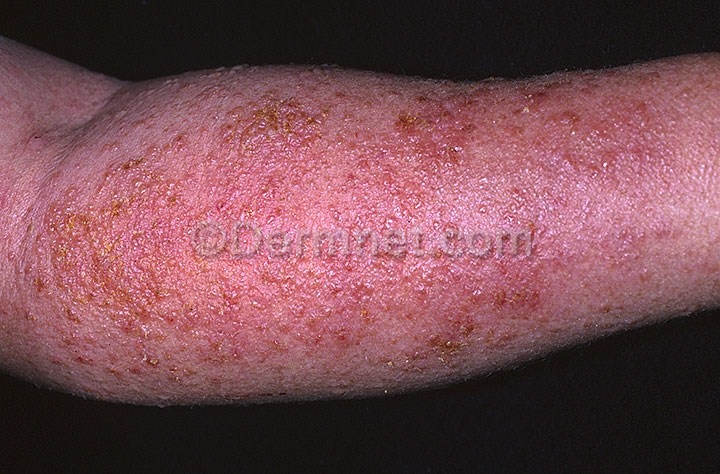
Disease: Eczema Photos